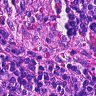
Metastatic tissue present: no